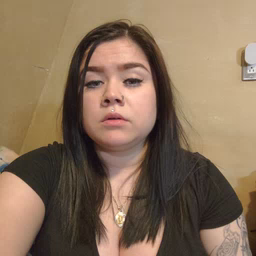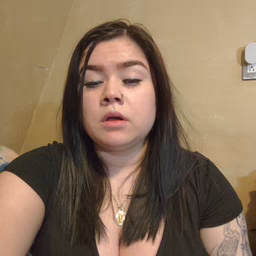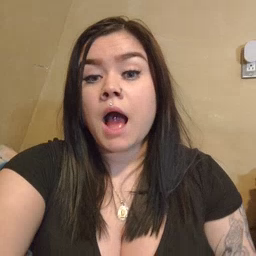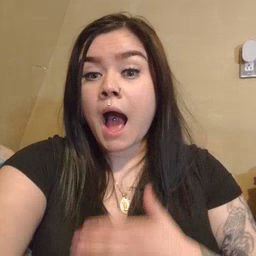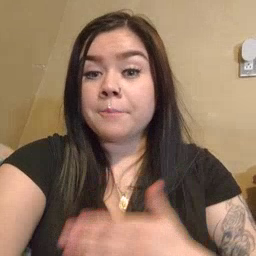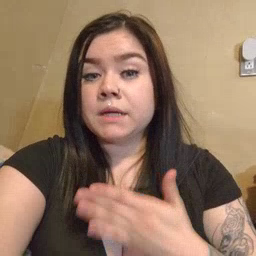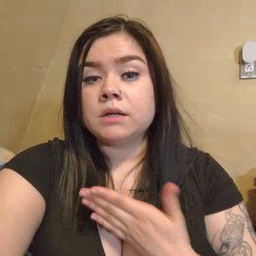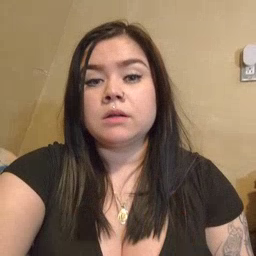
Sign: happy